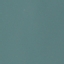
Label: SeaLake